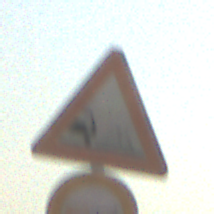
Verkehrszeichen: SplittSchotter
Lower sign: Ueberholverbot
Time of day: MorningAfternoon
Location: Outdoor (Suburban)
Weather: Clear
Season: NotSpecified
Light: Natural